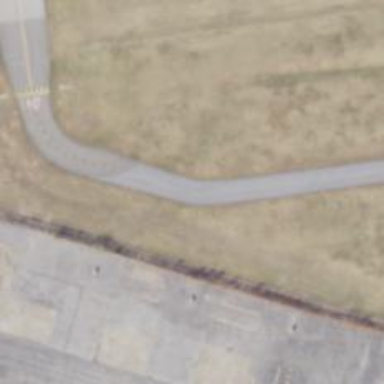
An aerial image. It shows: Image of taxiway at airport.